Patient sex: M
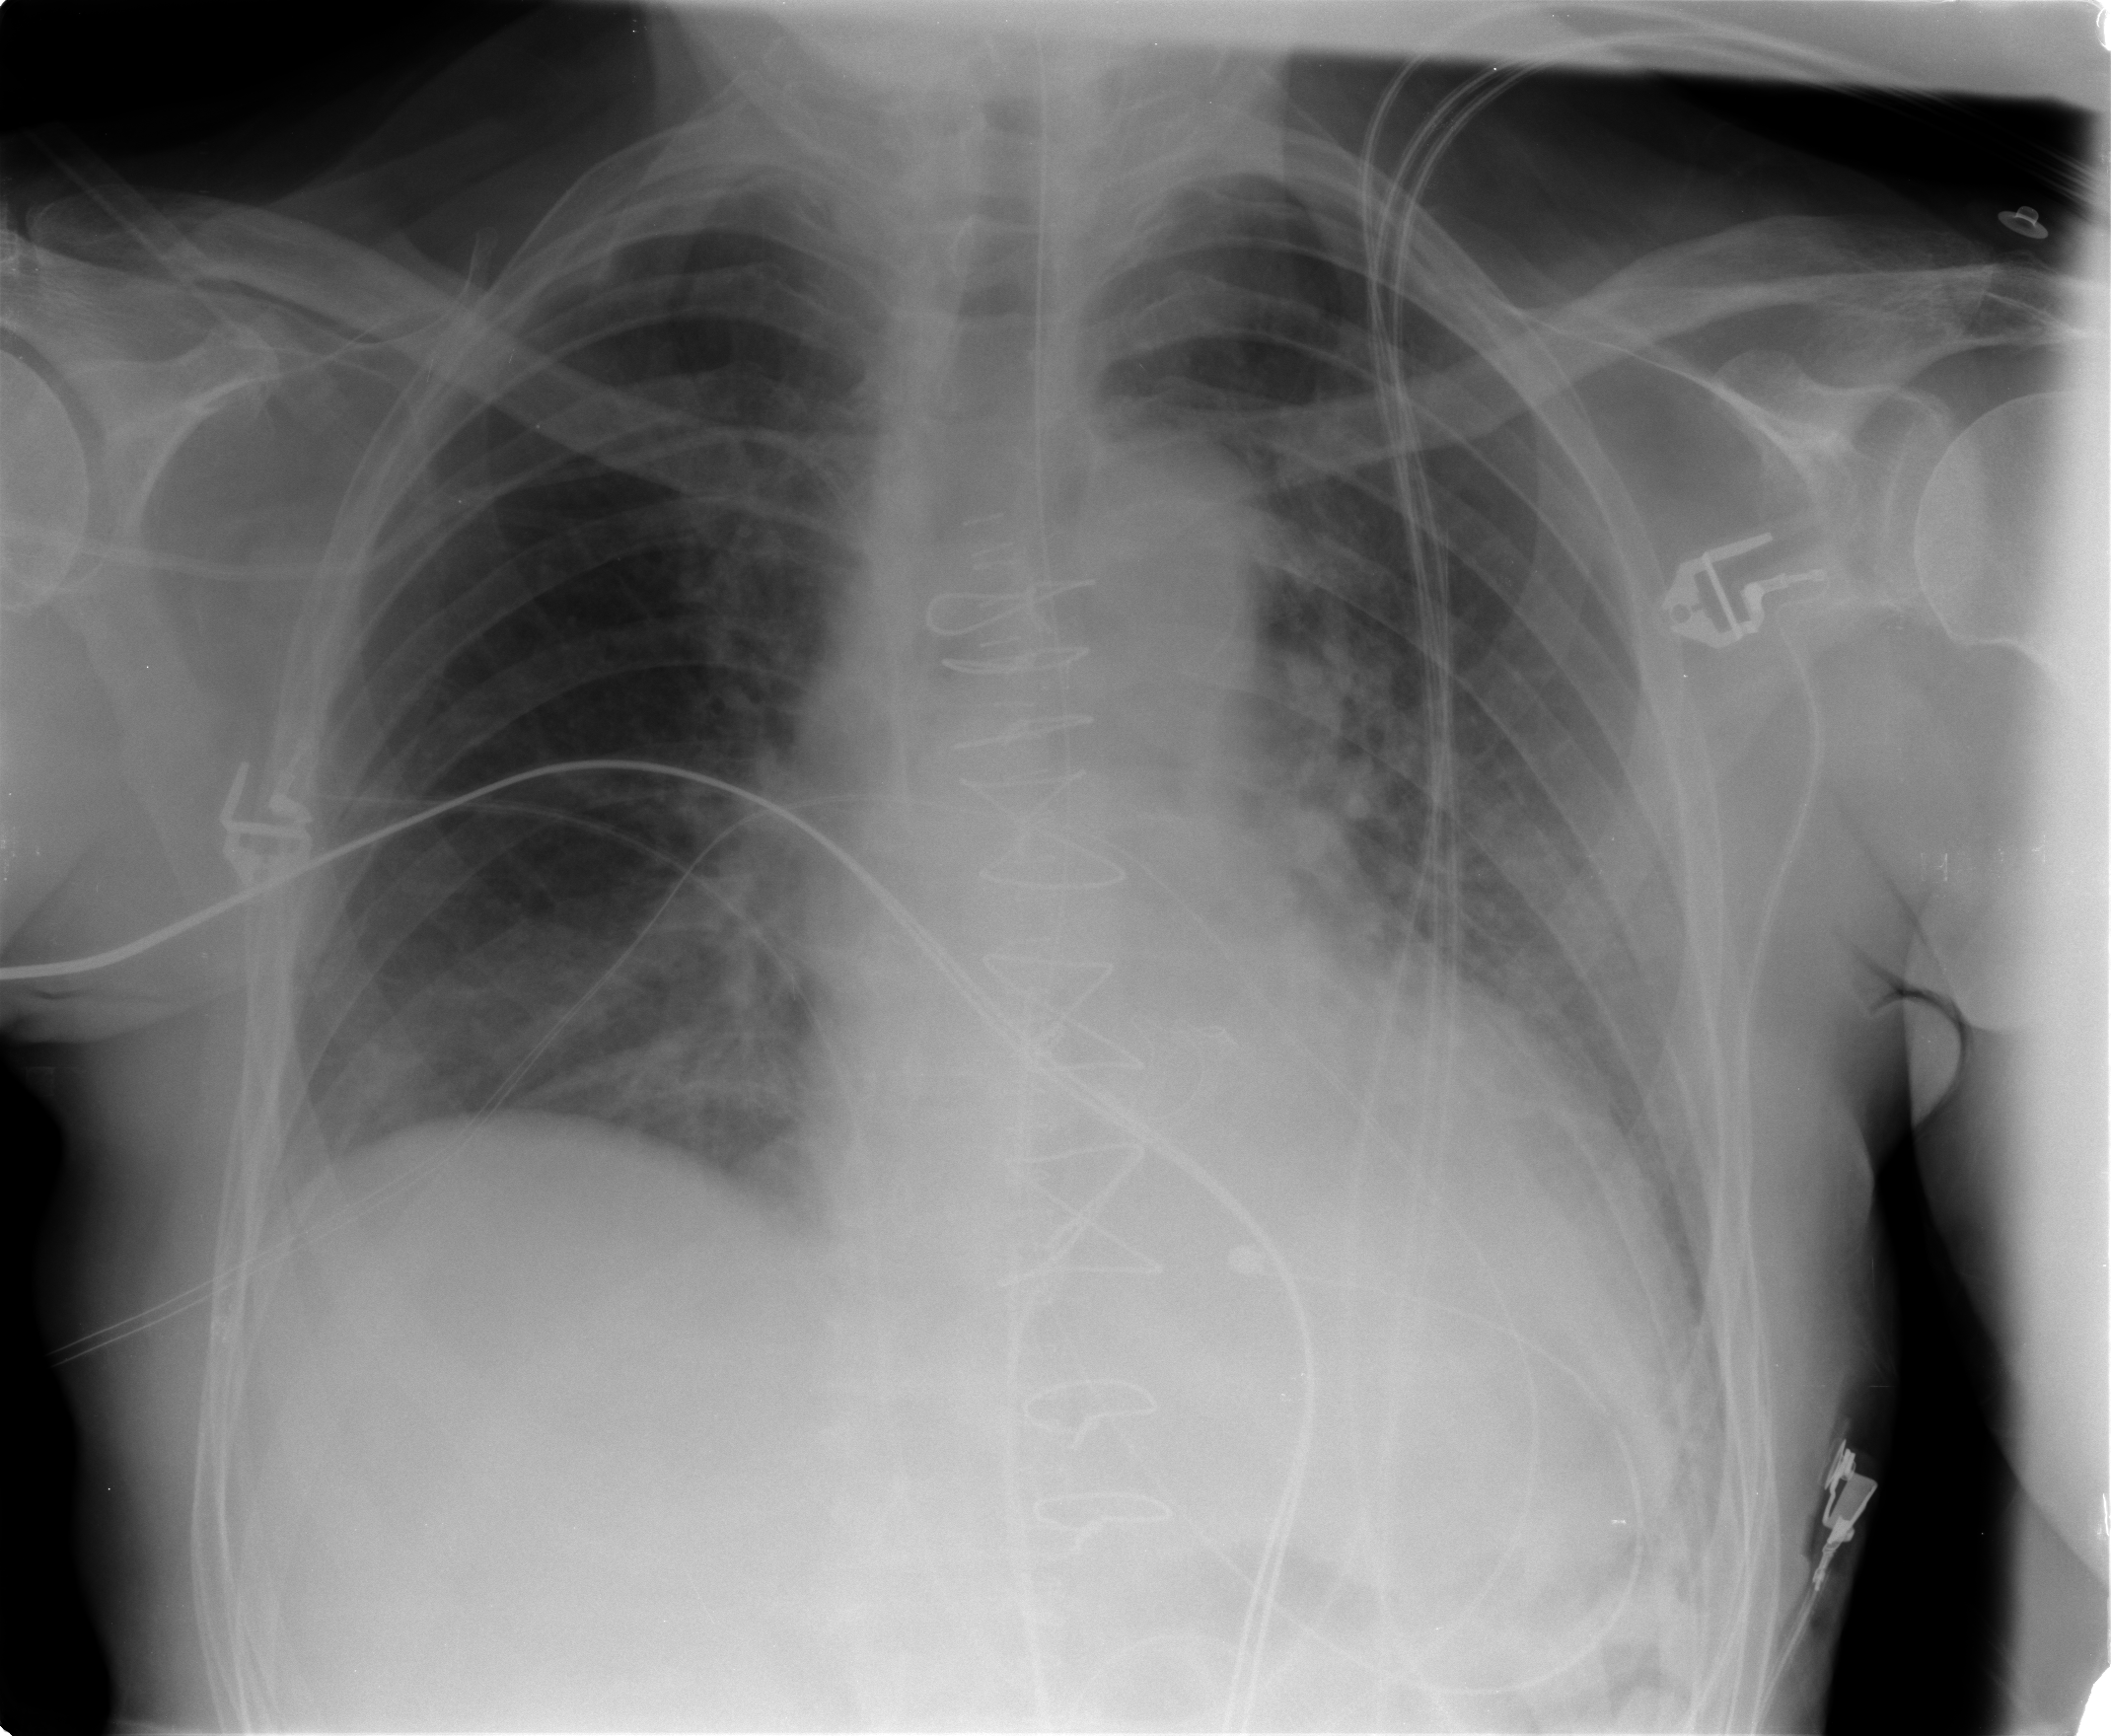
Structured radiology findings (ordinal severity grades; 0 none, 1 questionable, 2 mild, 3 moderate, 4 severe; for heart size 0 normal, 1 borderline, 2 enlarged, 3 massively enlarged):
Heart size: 0
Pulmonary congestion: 2
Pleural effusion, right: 0
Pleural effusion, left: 1
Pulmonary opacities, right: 0
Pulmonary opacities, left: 0
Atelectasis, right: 2
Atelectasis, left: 2